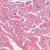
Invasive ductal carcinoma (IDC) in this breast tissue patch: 1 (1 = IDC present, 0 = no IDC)